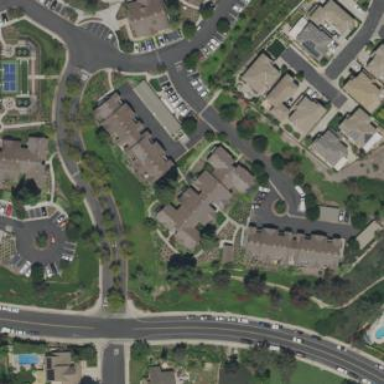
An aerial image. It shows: View of apartment building.